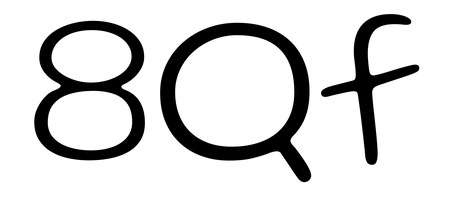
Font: Gluten_ExtraLight